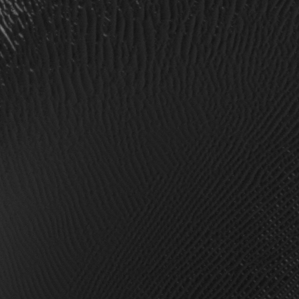
Label: frost